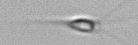
Label: Calciopappus